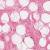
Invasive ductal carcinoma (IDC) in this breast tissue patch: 0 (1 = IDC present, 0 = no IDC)